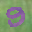
Label: 9